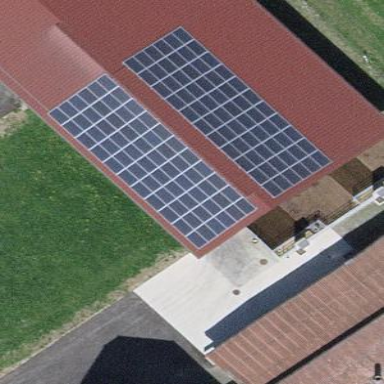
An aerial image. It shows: Solar power generator with photovoltaic panels.